Interaction volume radius: 5 \u00c5
Interaction volume height: 45 \u00c5
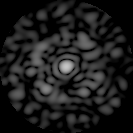
Disorder parameter: 0.8258